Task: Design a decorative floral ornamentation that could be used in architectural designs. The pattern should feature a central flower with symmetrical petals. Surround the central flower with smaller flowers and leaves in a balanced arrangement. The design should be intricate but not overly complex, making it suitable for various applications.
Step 933:
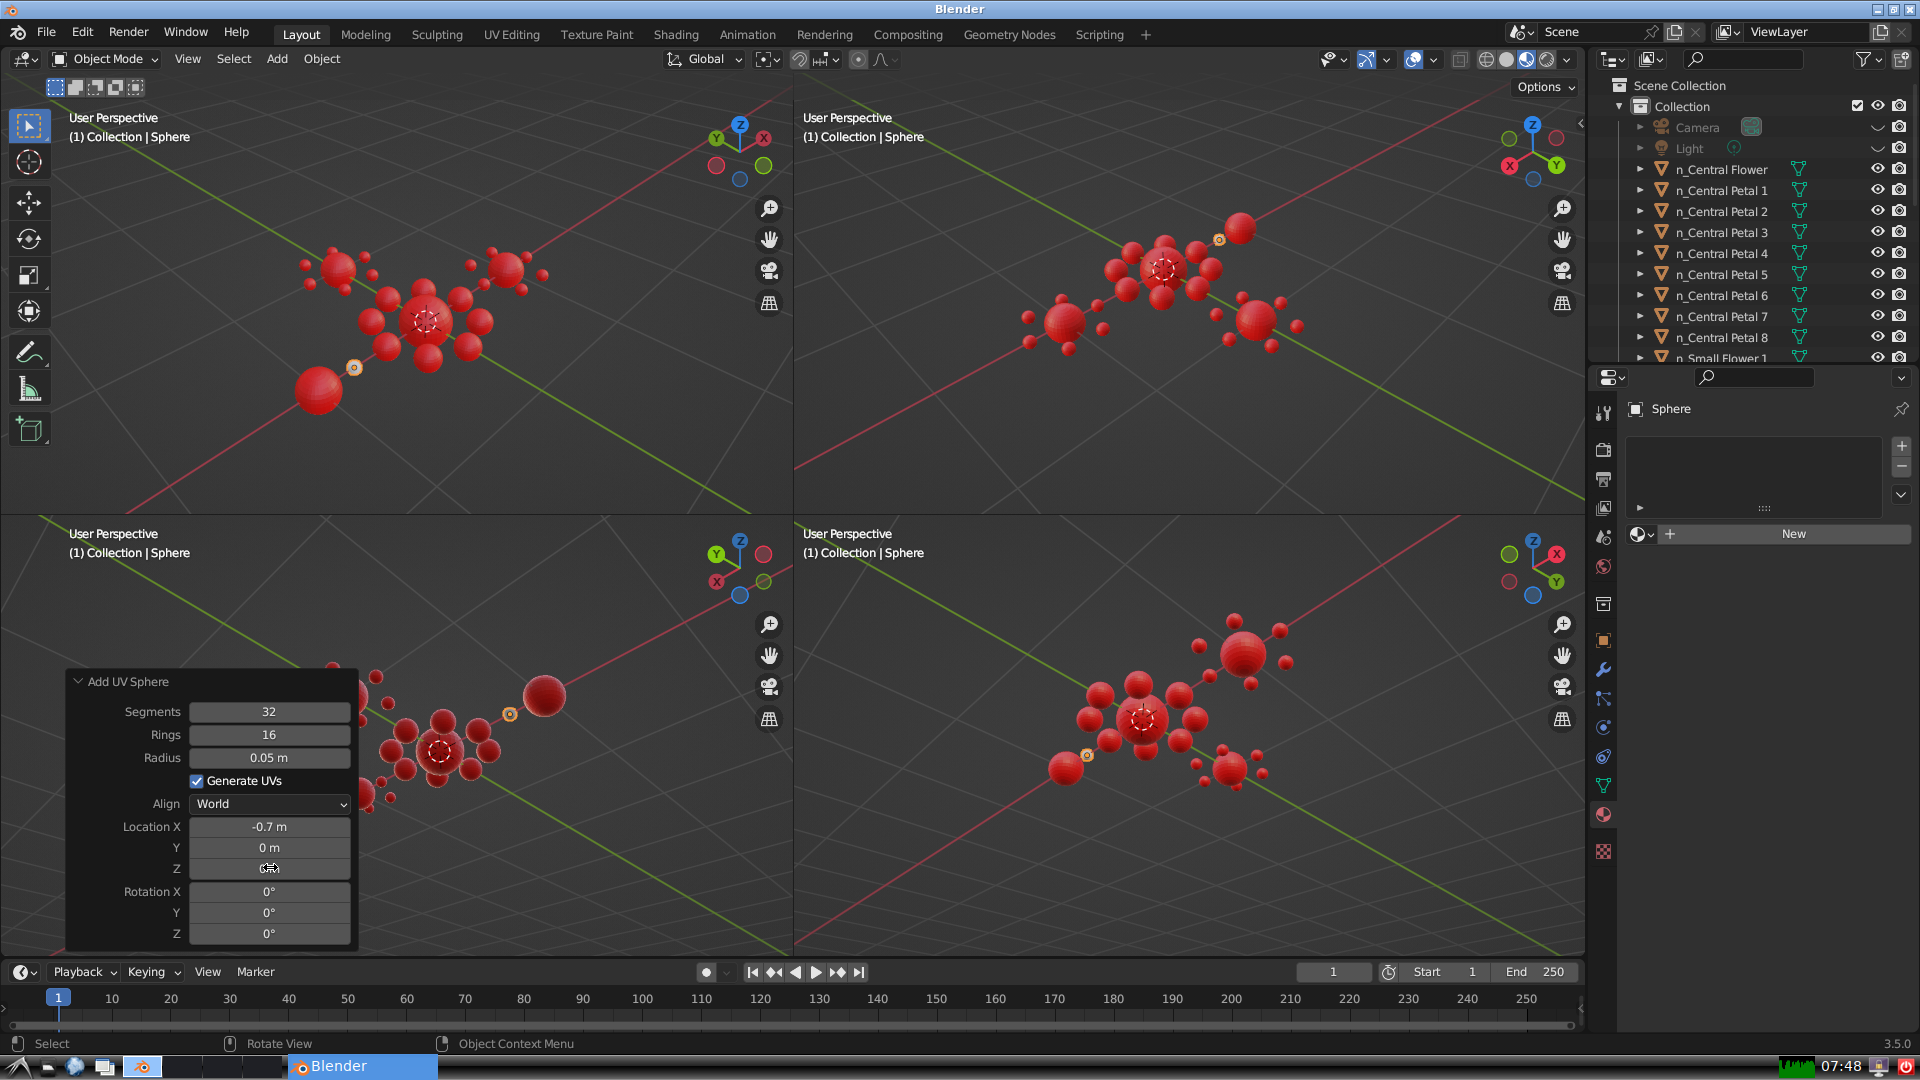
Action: {"mouse_move": [960, 540]}